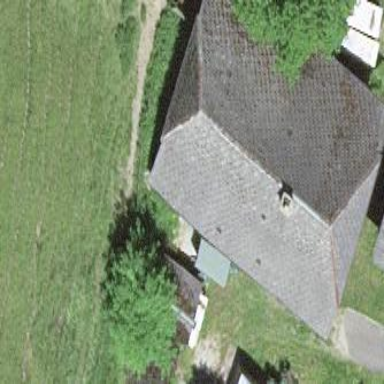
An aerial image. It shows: Farm building.